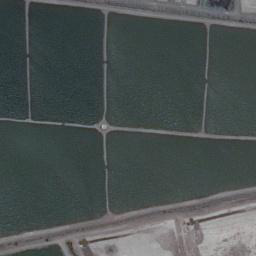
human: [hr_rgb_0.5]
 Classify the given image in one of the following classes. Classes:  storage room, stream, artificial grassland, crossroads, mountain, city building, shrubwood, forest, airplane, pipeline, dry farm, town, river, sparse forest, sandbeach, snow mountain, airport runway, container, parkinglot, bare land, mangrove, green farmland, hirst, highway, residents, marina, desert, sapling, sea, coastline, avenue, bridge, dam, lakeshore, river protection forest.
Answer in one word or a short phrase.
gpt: green farmland